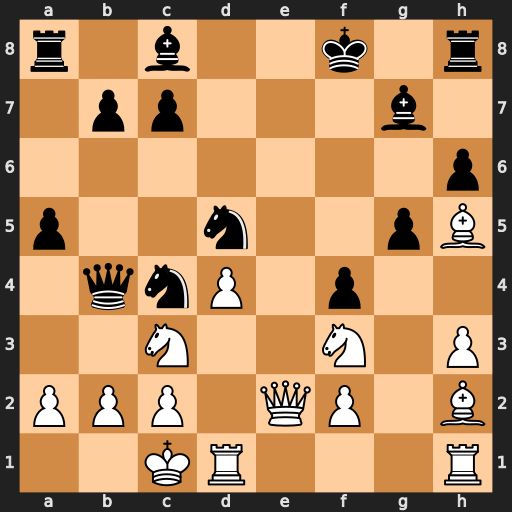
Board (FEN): r1b2k1r/1pp3b1/7p/p2n2pB/1qnP1p2/2N2N1P/PPP1QP1B/2KR3R
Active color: w
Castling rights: -
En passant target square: -
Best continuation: Qe8#